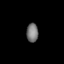
Tissue: prostate
Cell type: Myeloid cells
Senescence score: 0.3302
Nuclear area (px): 217
Mean DAPI intensity: 117.779